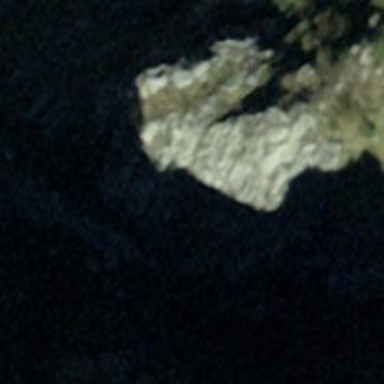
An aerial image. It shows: Natural cliff.